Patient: sex F, age 39
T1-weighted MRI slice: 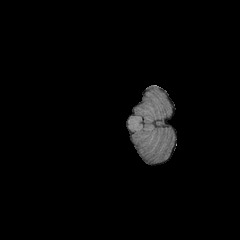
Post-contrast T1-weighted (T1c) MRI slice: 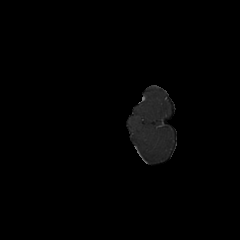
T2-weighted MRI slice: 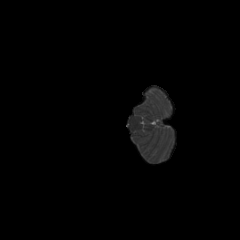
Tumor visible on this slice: no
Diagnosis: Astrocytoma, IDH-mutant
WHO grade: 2